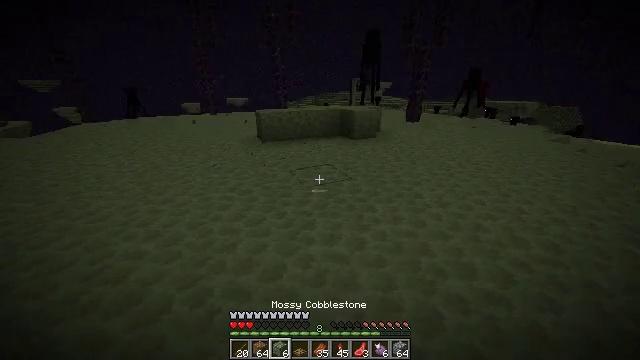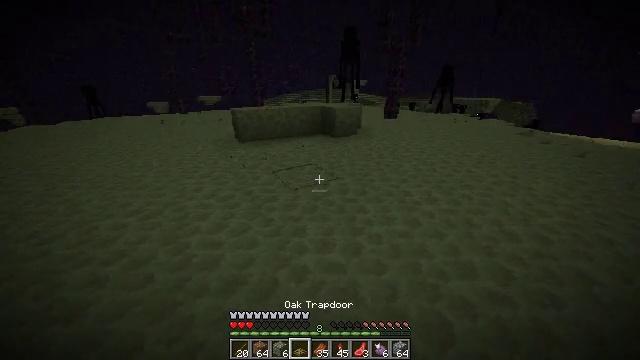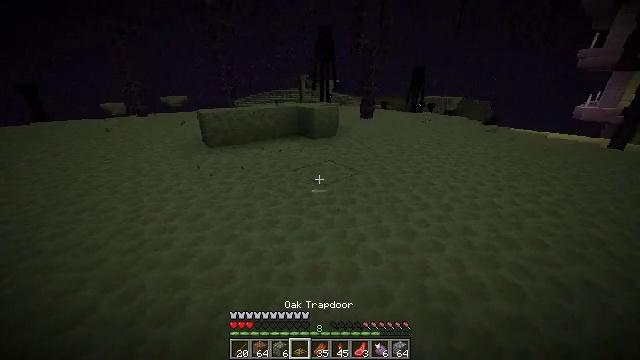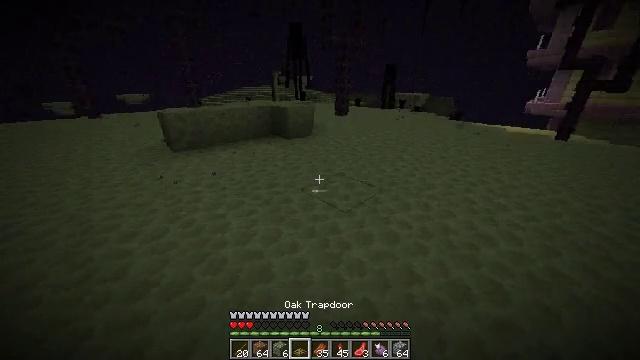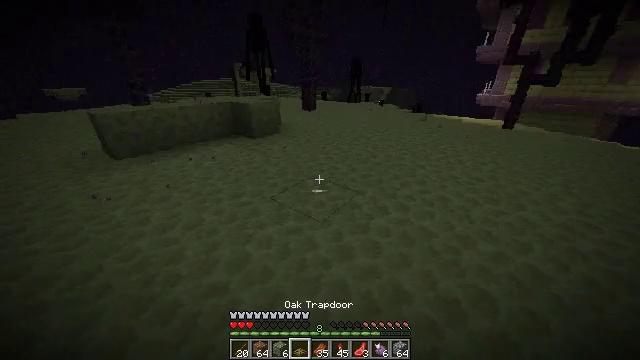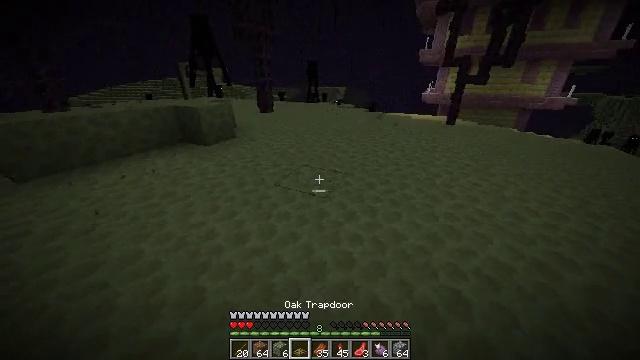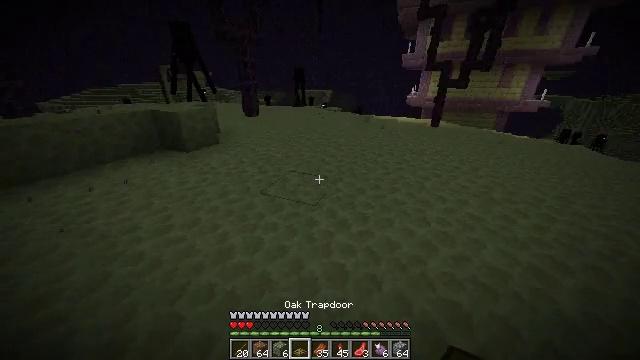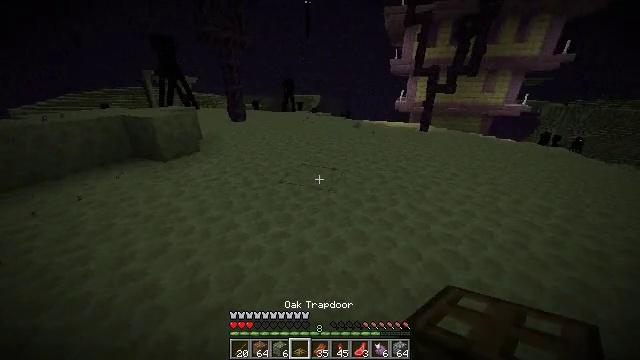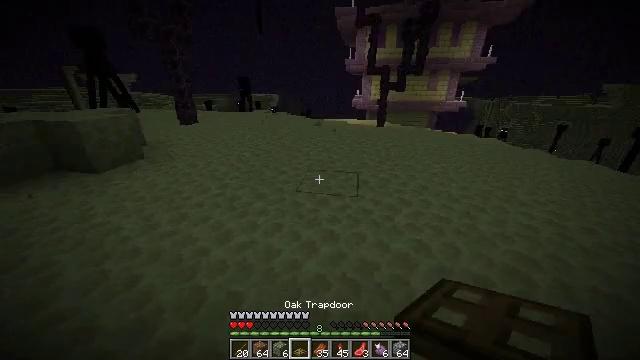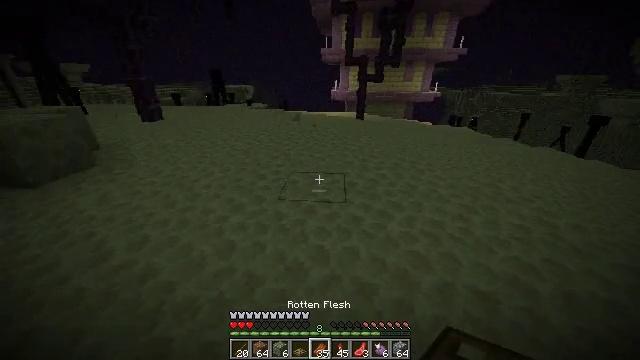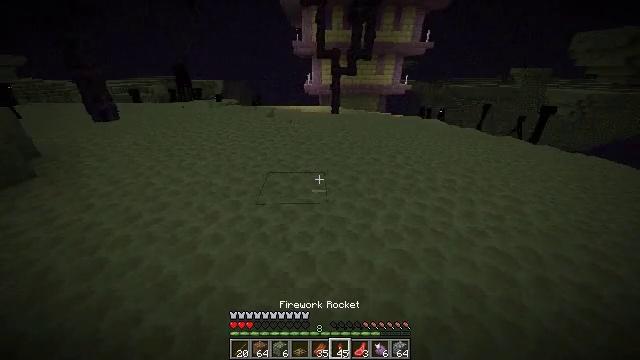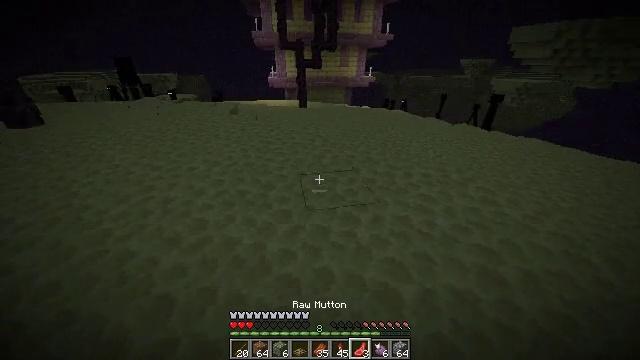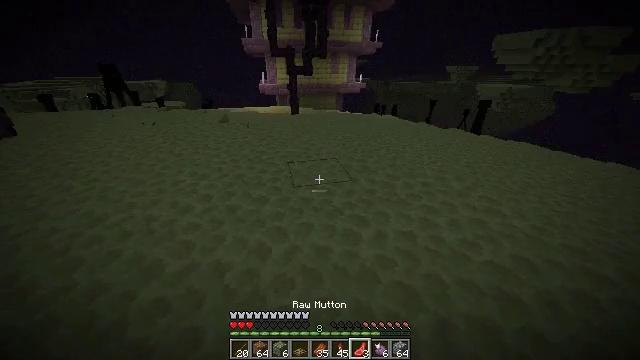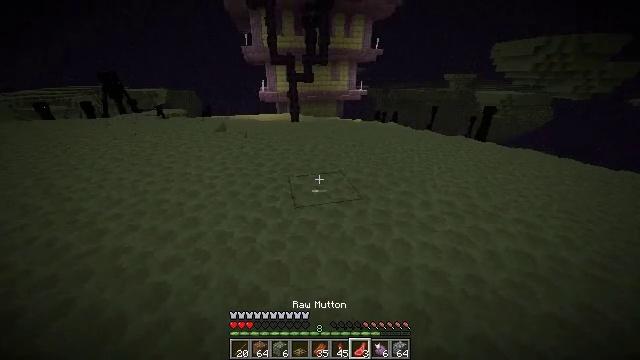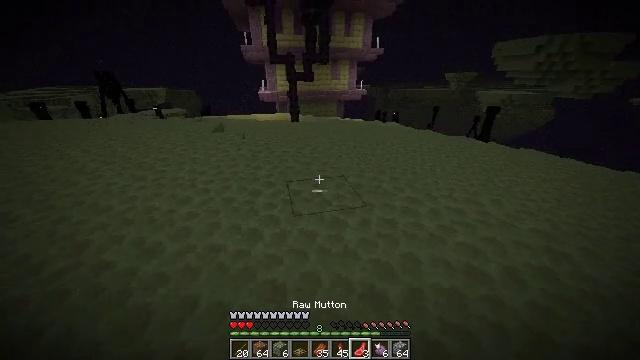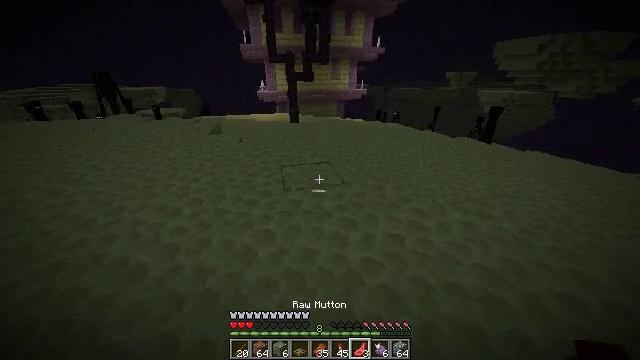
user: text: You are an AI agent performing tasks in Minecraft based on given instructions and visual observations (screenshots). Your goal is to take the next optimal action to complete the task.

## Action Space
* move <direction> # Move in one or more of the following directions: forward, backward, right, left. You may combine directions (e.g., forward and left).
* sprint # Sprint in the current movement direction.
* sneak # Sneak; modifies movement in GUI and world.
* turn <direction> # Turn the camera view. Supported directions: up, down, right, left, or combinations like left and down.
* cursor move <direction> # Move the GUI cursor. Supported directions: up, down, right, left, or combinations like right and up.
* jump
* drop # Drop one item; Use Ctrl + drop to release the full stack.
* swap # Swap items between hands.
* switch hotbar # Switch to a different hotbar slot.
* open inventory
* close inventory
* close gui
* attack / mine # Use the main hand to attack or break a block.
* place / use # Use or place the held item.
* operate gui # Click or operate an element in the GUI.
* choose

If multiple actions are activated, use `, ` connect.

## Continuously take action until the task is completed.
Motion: motion action
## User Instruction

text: Remove a mutton from the inventory.
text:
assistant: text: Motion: move forward, sprint, turn right
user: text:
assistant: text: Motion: move forward, sprint, turn right
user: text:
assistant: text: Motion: move forward, sprint, turn right
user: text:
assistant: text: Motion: move forward, sprint, turn right and down
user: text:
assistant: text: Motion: move forward, sprint, turn right
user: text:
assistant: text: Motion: move forward, sprint, turn right
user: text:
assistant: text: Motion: move forward, sprint, turn right
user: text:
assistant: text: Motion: move forward, sprint, turn right
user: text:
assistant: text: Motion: move forward, sprint, turn right and down
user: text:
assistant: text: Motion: move forward, sprint, turn right and down
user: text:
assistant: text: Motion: move forward, sprint, turn right and down
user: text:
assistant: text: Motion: move forward, sprint, turn right and up
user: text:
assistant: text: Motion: move forward, sprint, turn up
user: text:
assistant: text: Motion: move forward, sprint
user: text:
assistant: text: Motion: move forward, sprint
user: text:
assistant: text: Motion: move forward, sprint
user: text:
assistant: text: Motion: move forward and move left, sprint
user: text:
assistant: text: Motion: move forward and move left, sprint
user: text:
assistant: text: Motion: move forward and move left, sprint
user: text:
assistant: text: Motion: move forward and move left, sprint
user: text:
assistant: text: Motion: move forward and move left, sprint
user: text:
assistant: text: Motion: move forward and move left, sprint
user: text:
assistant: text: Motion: move forward and move left, sprint
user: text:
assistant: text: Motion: move forward and move left, sprint
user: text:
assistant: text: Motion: move forward and move left, sprint, turn right and down
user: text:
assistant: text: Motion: move forward and move left, sprint, turn right
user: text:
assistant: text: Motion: move forward and move left, sprint, turn right
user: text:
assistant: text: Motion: move forward and move left, sprint
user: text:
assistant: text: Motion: move forward, sprint
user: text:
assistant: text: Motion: move forward, sprint